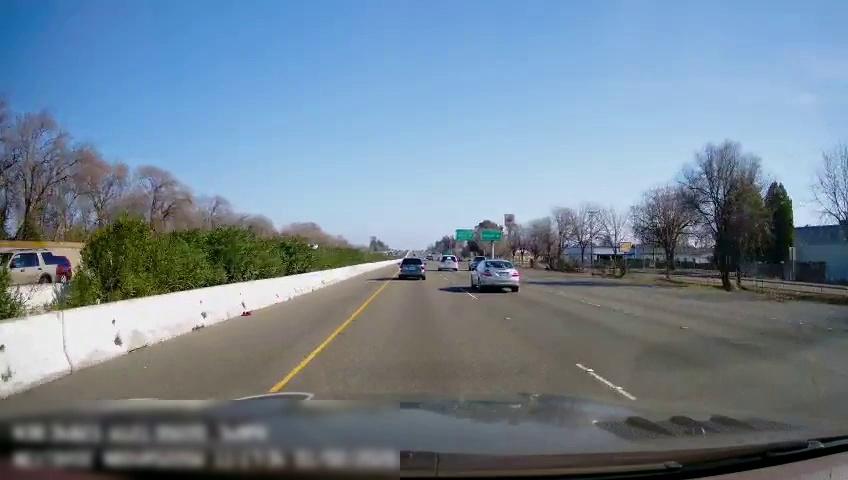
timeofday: Day
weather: Sunny
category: Drivable Space
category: Vehicles | Car
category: Vehicles | Car
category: Vehicles | Car
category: Vehicles | SUV
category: Vehicles | Truck
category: Vehicles | Car
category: Lanes | Current Lane
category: Lanes | Current Lane
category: Lanes | Alternate Lane
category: Traffic | Signs
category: Traffic | Signs